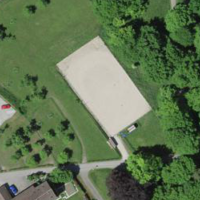
EUNIS habitat code: 53
Species observed at this site:
Phoenicurus ochruros